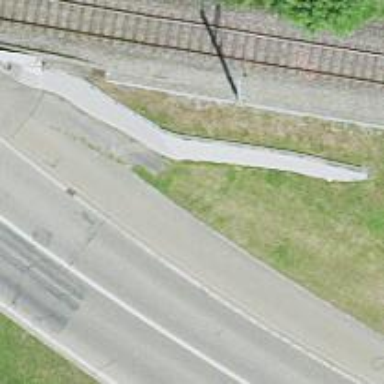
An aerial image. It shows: Retaining wall.